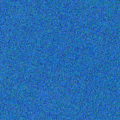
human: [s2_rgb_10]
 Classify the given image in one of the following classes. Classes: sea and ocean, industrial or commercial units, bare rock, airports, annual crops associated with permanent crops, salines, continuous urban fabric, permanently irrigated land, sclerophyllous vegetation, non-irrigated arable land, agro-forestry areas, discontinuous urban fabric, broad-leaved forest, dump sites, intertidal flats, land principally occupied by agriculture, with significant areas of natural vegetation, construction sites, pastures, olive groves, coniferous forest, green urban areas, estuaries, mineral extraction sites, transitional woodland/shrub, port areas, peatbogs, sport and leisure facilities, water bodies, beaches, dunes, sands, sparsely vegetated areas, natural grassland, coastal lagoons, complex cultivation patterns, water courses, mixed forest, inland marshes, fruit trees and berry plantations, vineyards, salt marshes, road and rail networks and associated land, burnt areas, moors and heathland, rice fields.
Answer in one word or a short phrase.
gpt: sea and ocean